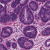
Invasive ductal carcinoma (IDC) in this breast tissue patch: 0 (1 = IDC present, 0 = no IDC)